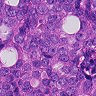
Metastatic tissue present: yes